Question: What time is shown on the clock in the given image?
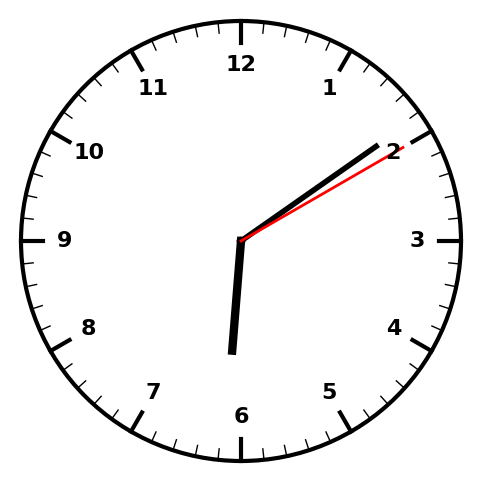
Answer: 06:09:10